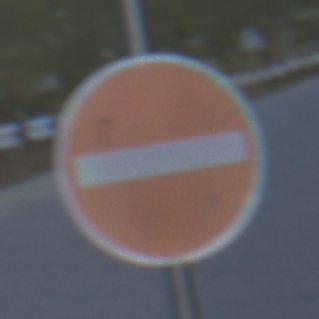
Verkehrszeichen: VerbotDerEinfahrt
Umgebung: Outdoor, RoadRail
Tageszeit: SunriseSunset
Wetter: Clear
Licht: Natural
Jahreszeit: NotSpecified
Kontrast: LowContrast